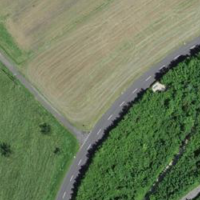
EUNIS habitat code: 25
Species observed at this site:
Euphorbia cyparissias